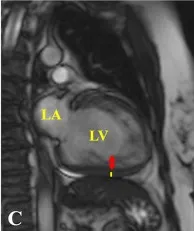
Cardiac MRI. 2-chamber views showing representative measurements of the ratio of ticker non-compacted (redlines) to thin compacted (yellow lines) myocardium >2.3 at end-diastole,. Mid-inferior segments. LA, left atrium; LV, left ventricle; RA, right atrium; RV, right ventricle.
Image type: radiology (mri)